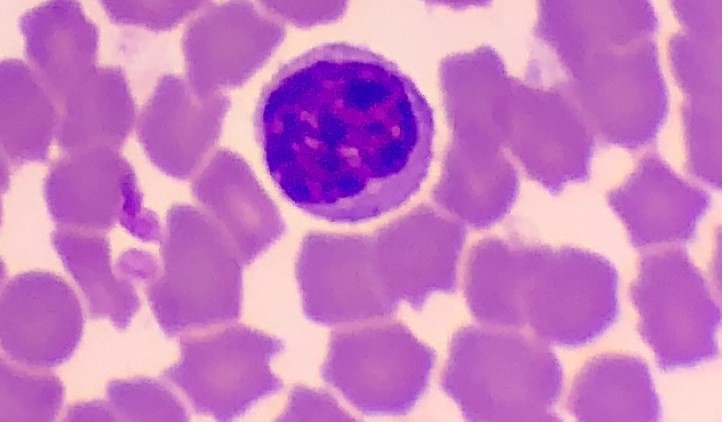
White blood cell type: Lymphocyte